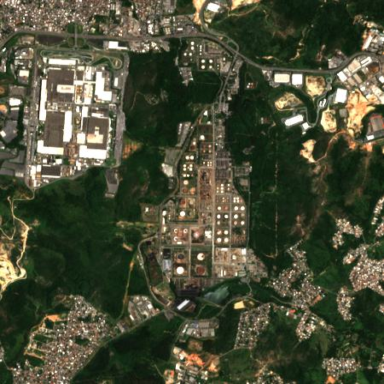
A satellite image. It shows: Industrial area with refinery.